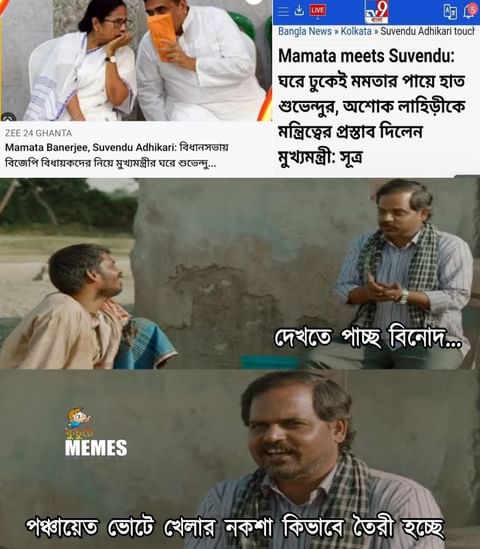
Text: বিধানসভায় বিজেপি বিধায়কদের নিয়ে মুখ্যমন্ত্রীর ঘরে শুভেন্দু... ঘরে ঢুকেই মমতার পায়ে হাত শুভেন্দুর, অশোক লাহিড়ীকে মন্ত্রিত্বের প্রস্তাব দিলেন মুখ্যমন্ত্রী: সূত্র দেখতে পাচ্ছ বিনোদ... পঞ্চায়েত ভোটে খেলার নকশা কিভাবে তৈরী হচ্ছে
Label: Hate
Hate category: Political
Targeted group: Organization